Question: I'm trying to do a .
From which has Product Information like
everything Except
Joining to table which has &
As you see in the picture there are two rows for almost the same data except one states the (Either or )
What I want is Number of Rows should decrease. If you refer to the picture.
is repeated twice. Once for VMF & SRR. I just want it to appear once by using either approach below
Either it is like 2 Columns [Boolean Columns]
a) VMF Column [If value is VMF then 'Yes' Or Else 'NO']
b) SRR Column [If value is SRR then 'Yes' Or Else 'NO']
One Column []
Where it checks if it has SRR only SRR appears or else Vmf Appears
In any of the above desired result will decrease my number of Rows
Thank You

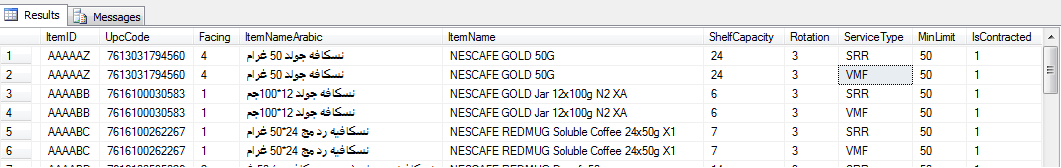
Answer: '''
SELECT case when vmf is null then 0 else 1 end as vmf,
case when srr is null then 0 else 1 end as srr,
UpcCode,date, StoreID
FROM
(SELECT itemid,items.UpcCode, ServiceType, date, ROW_NUMBER() OVER (ORDER BY servicetype) AS ROWNUMBER, s.ID as StoreID
FROM Items join Schedule on Items.upccode= schedule.upccode
) r
PIVOT
(
max (r.rownumber)
FOR r.servicetype IN( [vmf],[srr])
) AS pvt
'''
I would like to thank <URL>